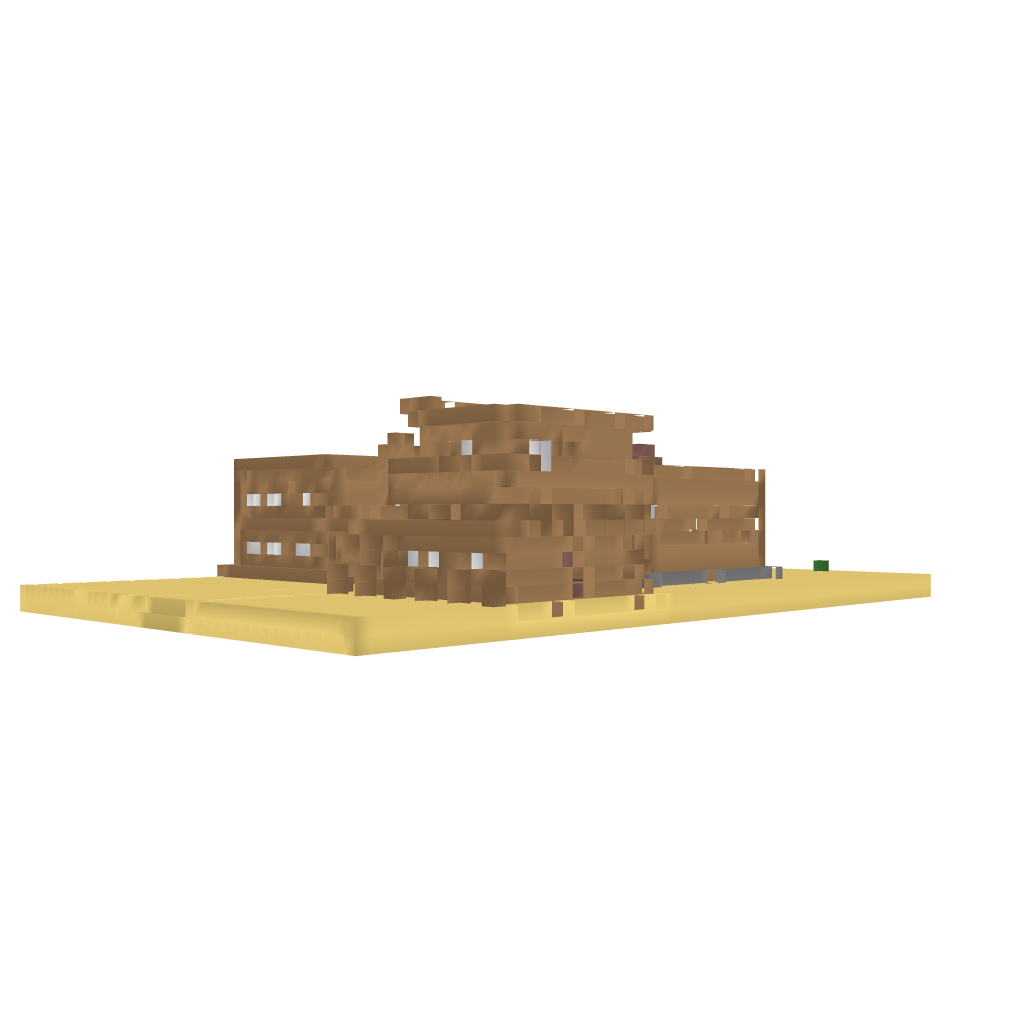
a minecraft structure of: Far west Town good quality